A time-domain waveform of one vibration snapshot from a rolling-element bearing is shown. Diagnose the bearing from this image, choosing from: normal, inner_race, outer_race, ball.
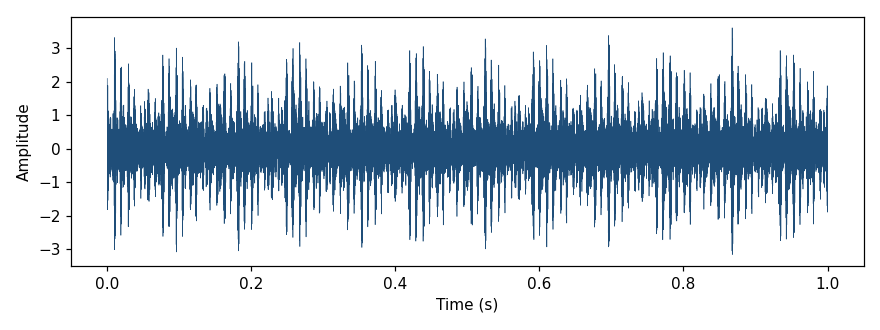
Answer: outer_race